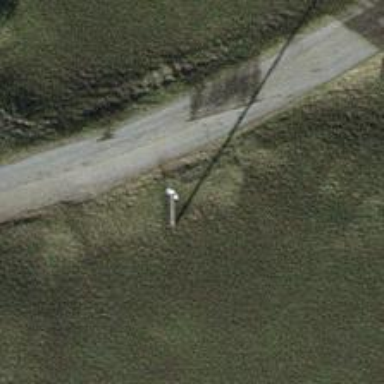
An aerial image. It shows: Power pole.